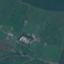
Land use / land cover class: Pasture